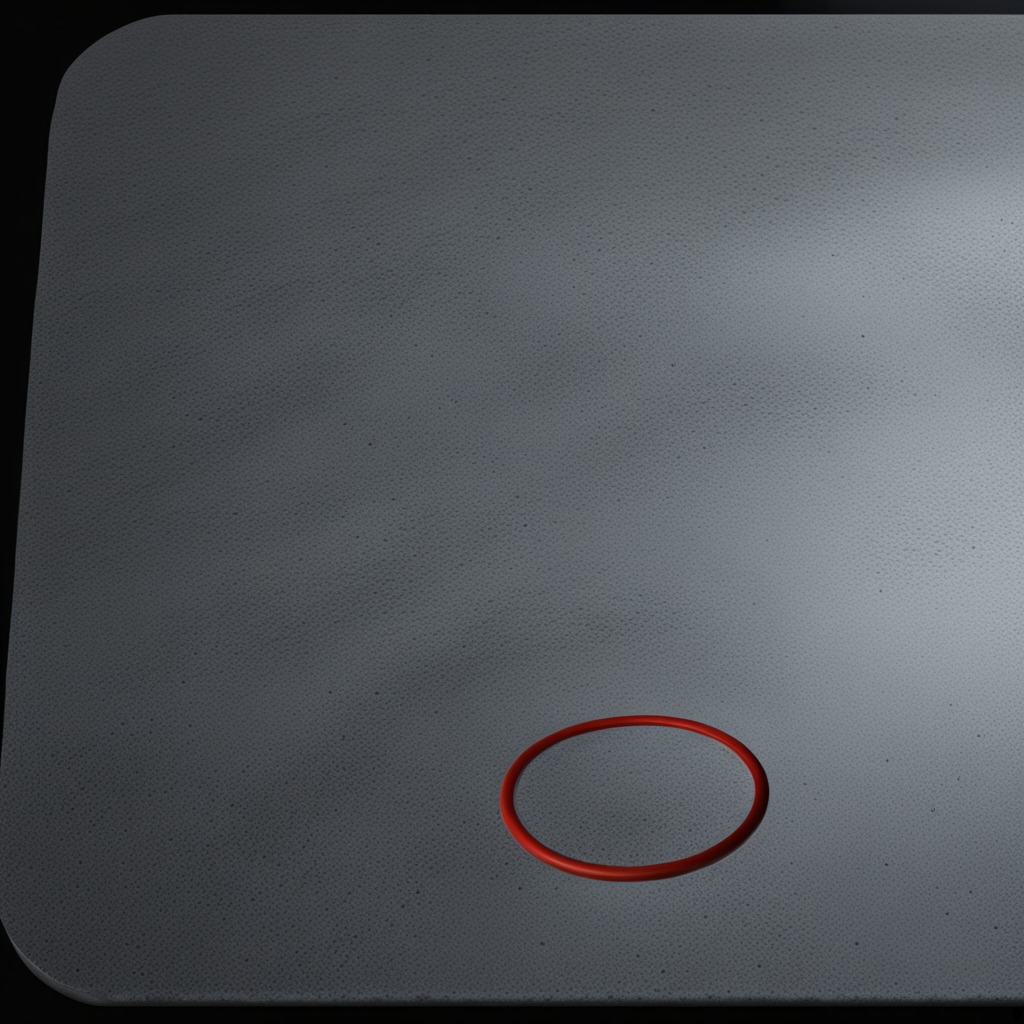
A rubber O-ring lies on the clean granite table inside a workshop at night.